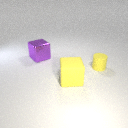
small yellow rubber cylinder behind large yellow rubber cube